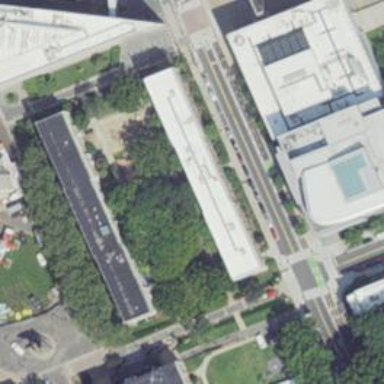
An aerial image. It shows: Campus building that serves as dormitory.